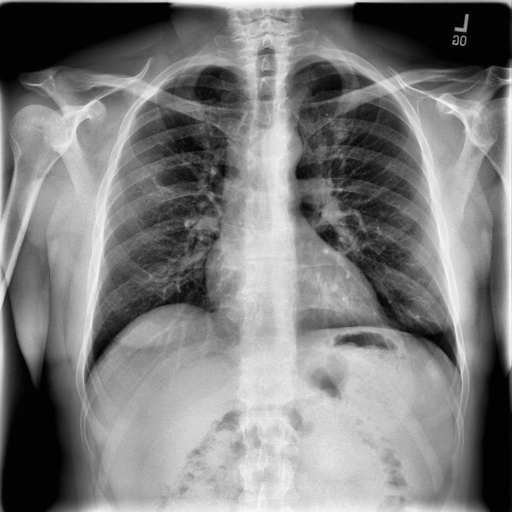
Finding: NORMAL